九年级 · 解析几何
已知函数 $y=a x^{2}+b x+c$, 当 $y>0$ 时, $-\frac{1}{3}<x<\frac{1}{2}$. 则函数 $y=c x^{2}-b x+a$ 的图像可能是图中的 ( )

A

B

C

D

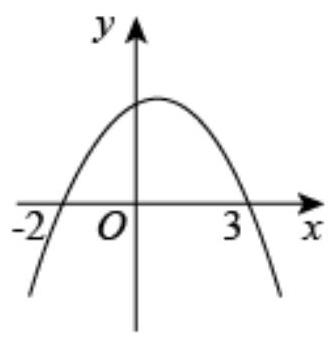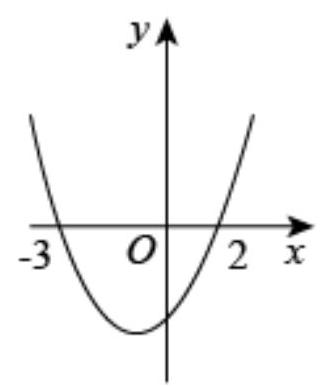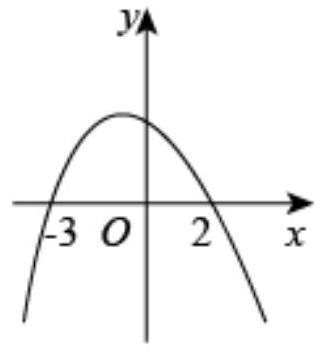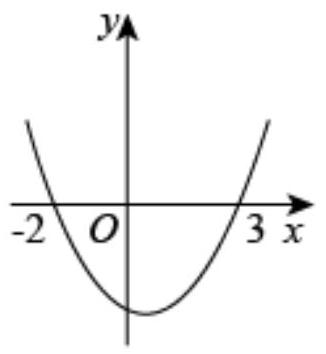
A. A
B. B
C. C
D. $\mathrm{D}$

答案: D
解析:  $\because$ 函数 $y=a x^{2}+b x+c$, 当 $y>0$ 时, $-\frac{1}{3}<x<\frac{1}{2}$.

$\therefore a<0, c>0$, 函数 $y=a x^{2}+b x+c$ 与 $x$ 轴的交点为 $\left(-\frac{1}{3}, 0\right)$ 和 $\left(\frac{1}{2}, 0\right)$,

$\therefore-\frac{b}{a}=\frac{1}{2}-\frac{1}{3}=\frac{1}{6}, \frac{c}{a}=\frac{1}{2} \times\left(-\frac{1}{3}\right)=-\frac{1}{6}$

$\therefore a=-6 b, a=-6 c$,

$\therefore b=c$ ，不妨设 $c=1$

$\therefore$ 函数 $y=c x^{2}-b x+a$ 为函数 $y=x^{2}-x-6$

即 $y=(x+2)(x-3)$

$\therefore$ 与 $x$ 轴的交点坐标是 $(-2,0),(3,0)$.

故选 D.